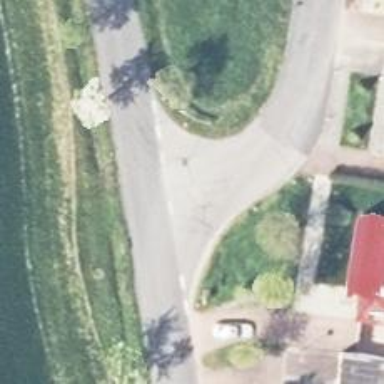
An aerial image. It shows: Tertiary road with asphalt surface.